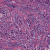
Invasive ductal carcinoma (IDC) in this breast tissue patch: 0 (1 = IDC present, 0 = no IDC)